Field crop: maize
Growth stage: 1
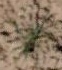
Species: salsola